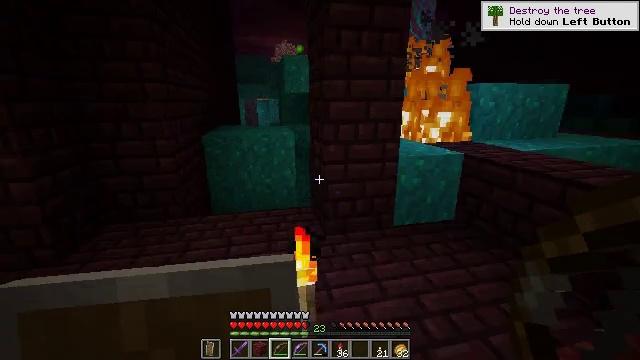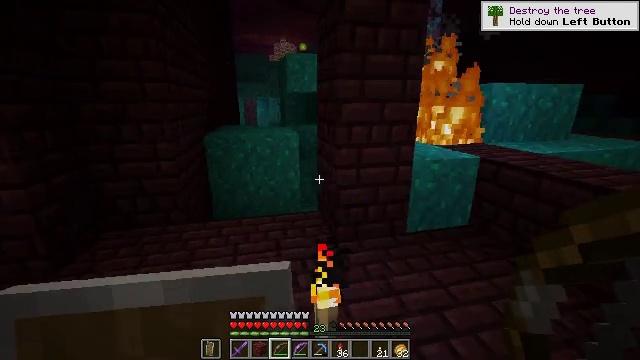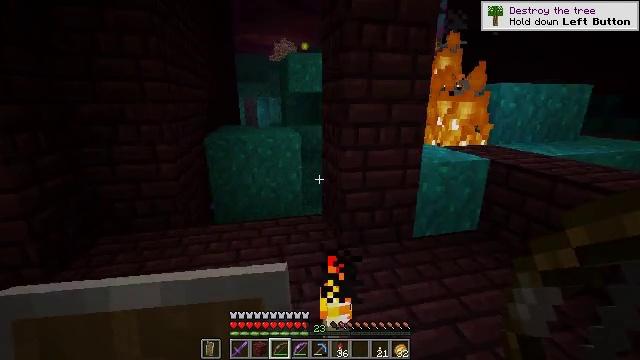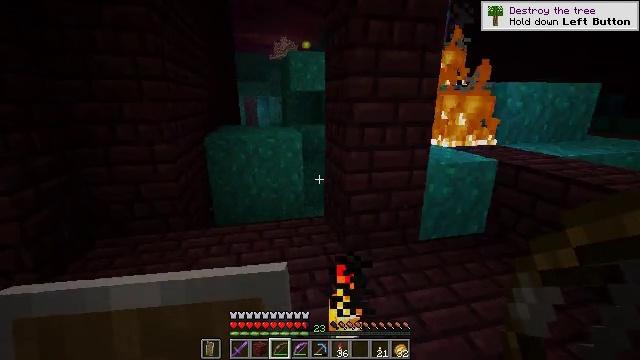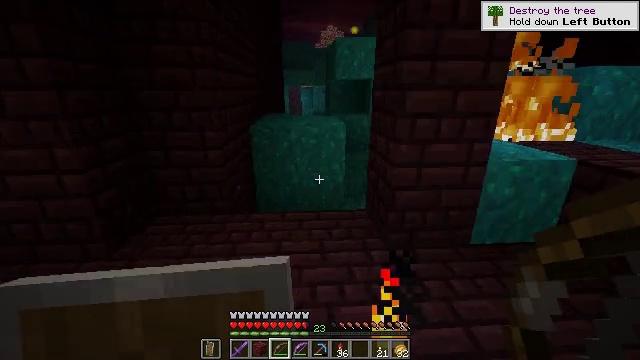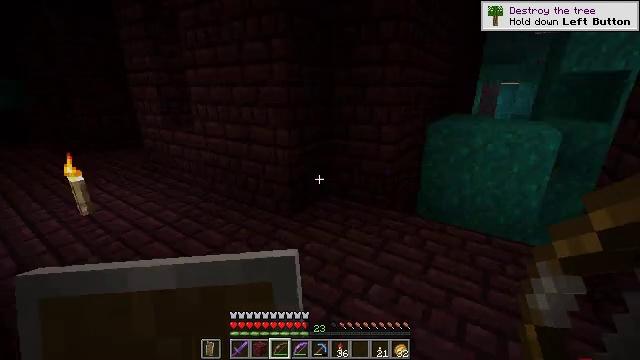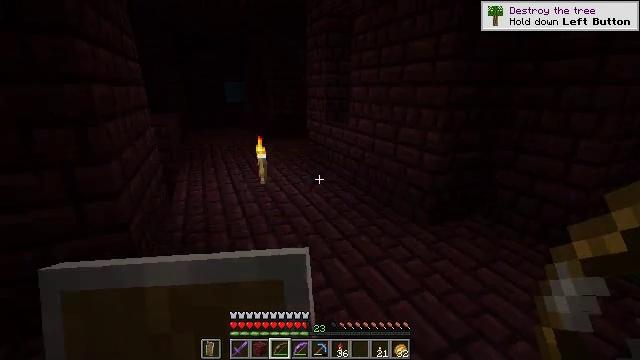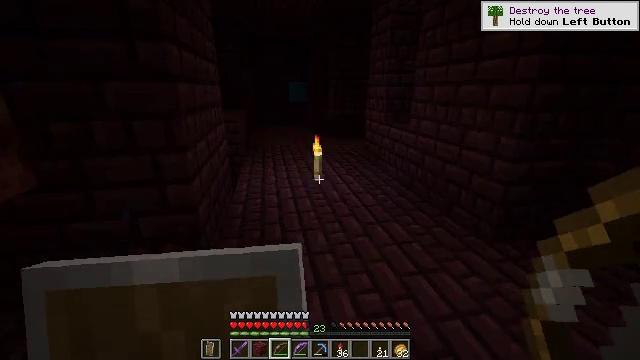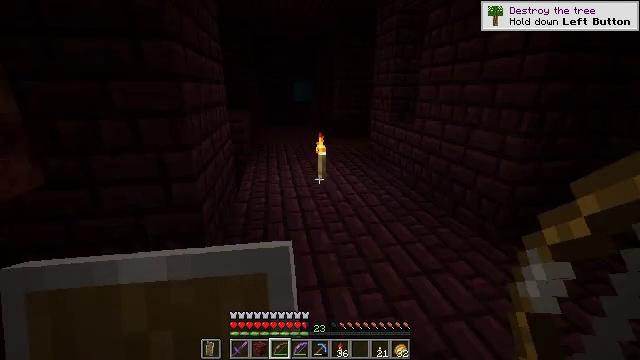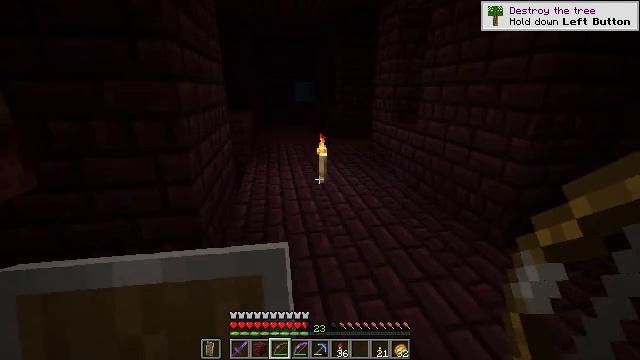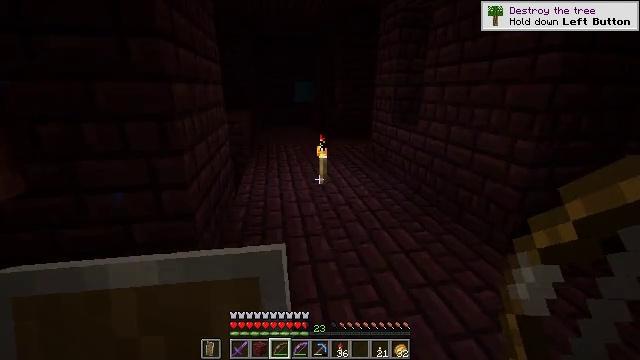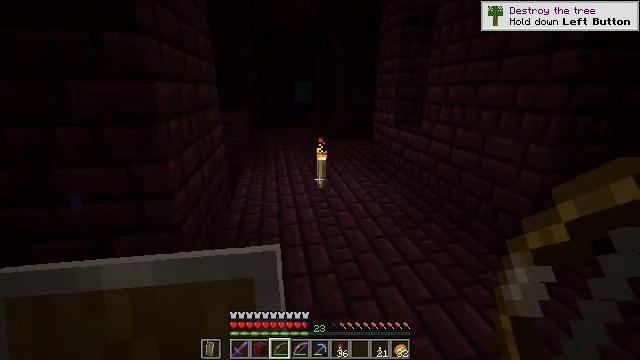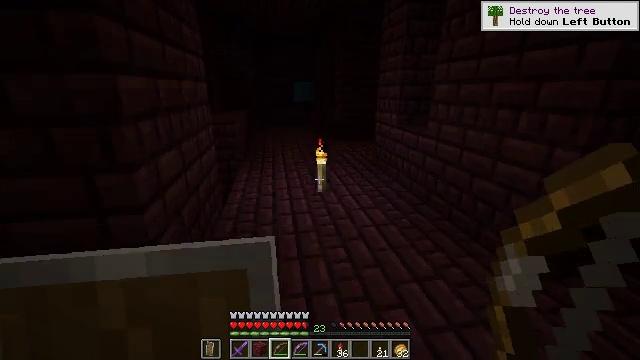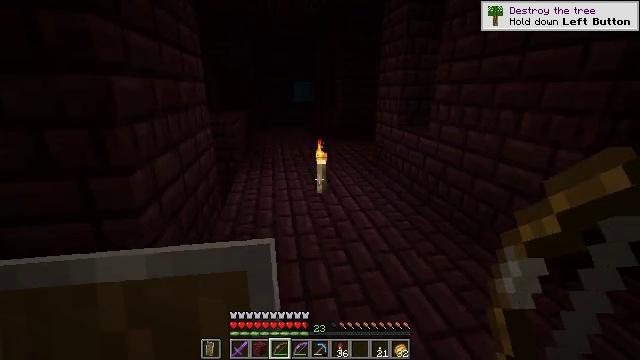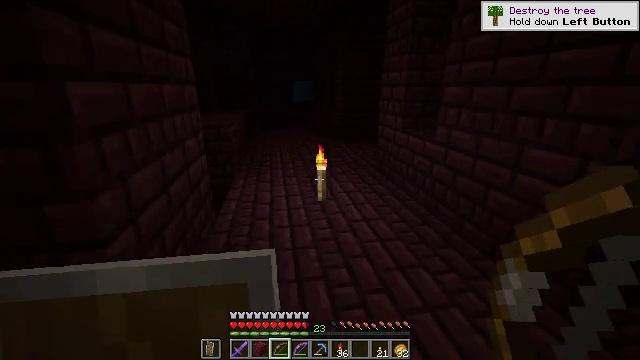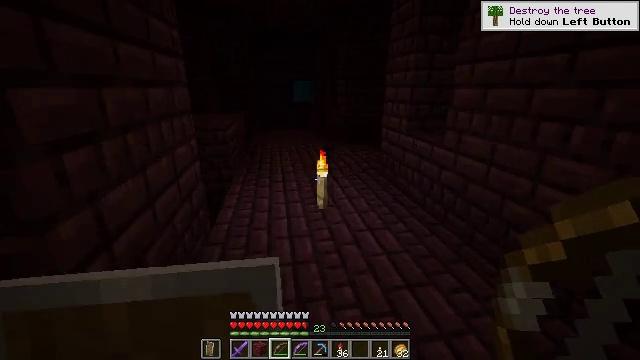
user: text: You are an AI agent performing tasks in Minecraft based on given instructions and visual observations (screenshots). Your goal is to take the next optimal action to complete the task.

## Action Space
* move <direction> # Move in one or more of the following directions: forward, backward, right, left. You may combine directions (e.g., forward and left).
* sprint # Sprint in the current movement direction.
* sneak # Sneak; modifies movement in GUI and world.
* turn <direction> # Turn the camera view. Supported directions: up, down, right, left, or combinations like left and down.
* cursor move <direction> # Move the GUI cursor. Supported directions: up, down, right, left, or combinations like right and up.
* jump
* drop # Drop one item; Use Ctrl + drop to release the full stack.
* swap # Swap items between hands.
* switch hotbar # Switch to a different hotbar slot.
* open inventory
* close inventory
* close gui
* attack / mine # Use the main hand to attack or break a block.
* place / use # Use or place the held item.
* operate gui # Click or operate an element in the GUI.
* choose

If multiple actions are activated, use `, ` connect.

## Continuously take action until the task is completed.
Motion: motion action
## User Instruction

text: Mine nether wart from its patch.
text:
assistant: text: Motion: move forward and move left
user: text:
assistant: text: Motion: move forward
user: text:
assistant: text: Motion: no_op
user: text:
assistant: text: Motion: turn left and down
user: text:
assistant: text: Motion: turn left
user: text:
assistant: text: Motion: turn left
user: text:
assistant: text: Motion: turn left
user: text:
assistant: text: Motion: turn left
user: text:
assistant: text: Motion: move forward
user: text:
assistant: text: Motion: move forward
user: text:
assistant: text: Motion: move forward
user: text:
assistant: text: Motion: move forward
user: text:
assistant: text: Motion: move forward
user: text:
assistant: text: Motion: move forward
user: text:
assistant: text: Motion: move forward
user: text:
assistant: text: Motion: move forward
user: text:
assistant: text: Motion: move forward
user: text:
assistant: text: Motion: move forward
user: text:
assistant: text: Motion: move forward
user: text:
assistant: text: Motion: move forward
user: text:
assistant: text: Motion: move forward
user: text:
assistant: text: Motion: move forward
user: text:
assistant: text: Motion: move forward
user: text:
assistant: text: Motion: move forward
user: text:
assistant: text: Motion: move forward
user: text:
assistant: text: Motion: move forward
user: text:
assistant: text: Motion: move forward
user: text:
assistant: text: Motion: move forward
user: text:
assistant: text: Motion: move forward
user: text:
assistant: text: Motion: move forward, turn right and up